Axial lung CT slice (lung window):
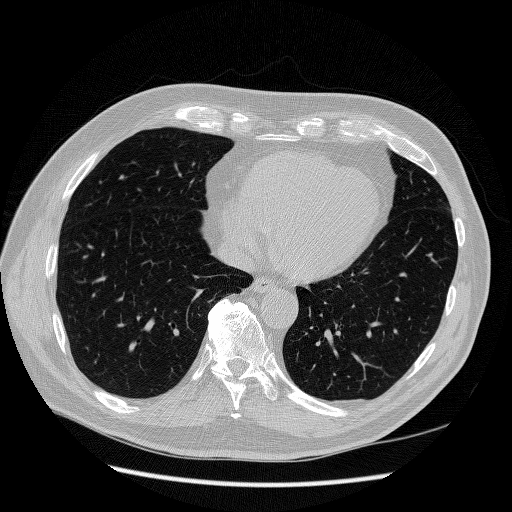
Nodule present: no